Question: I have problem that on Galaxy S3 some images are replaced by black square. On other devices it's working correctly.
Some thoughts what can cause this problem?

EDIT:
Some code:
'''
final ImageView subscribe = (ImageView) view.findViewById(R.id.subscribe);
final boolean isSubscribed = isSubscribed();
subscribe.setImageResource(isSubscribed ? R.drawable.star_yellow : R.drawable.star_gray);
'''
Layout:
'''
<ImageView
android:id="@+id/subscribe"
android:layout_width="wrap_content"
android:layout_height="wrap_content"
android:layout_alignParentRight="true"
android:padding="20dip"
android:src="@drawable/star_gray"/>
'''
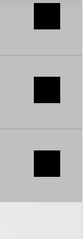
Answer: I changed imageview to imagebutton and it works now